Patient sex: F
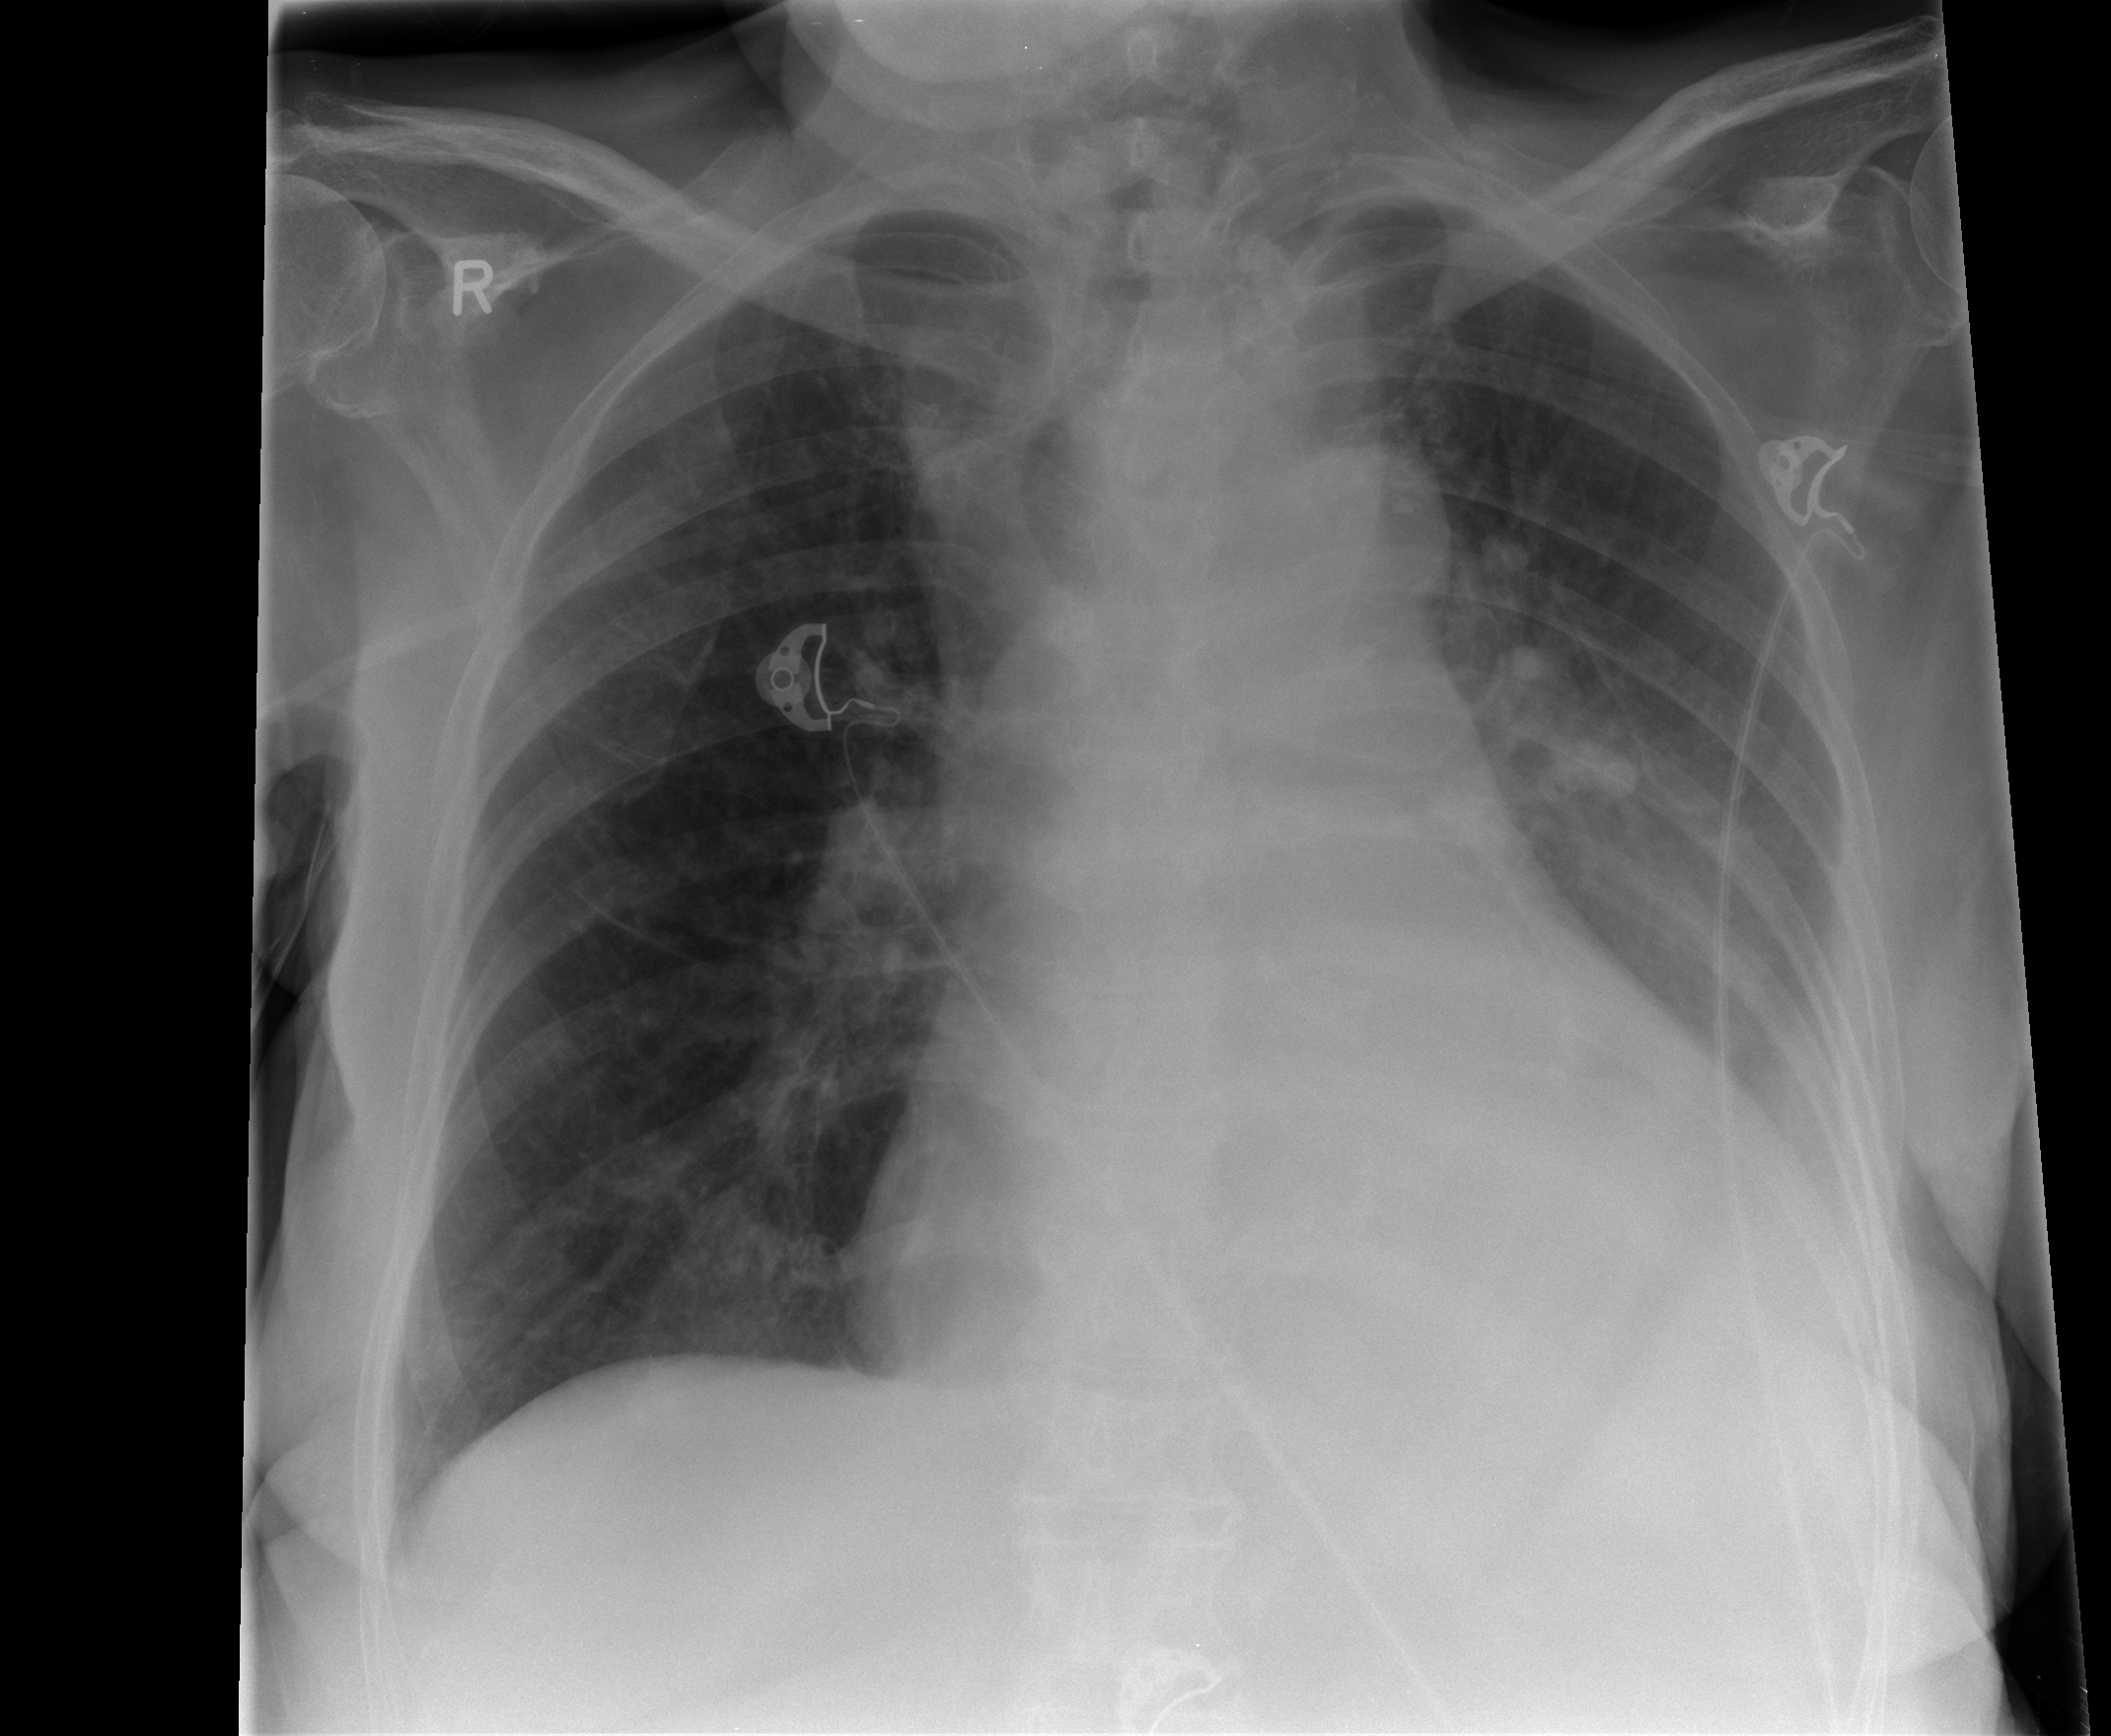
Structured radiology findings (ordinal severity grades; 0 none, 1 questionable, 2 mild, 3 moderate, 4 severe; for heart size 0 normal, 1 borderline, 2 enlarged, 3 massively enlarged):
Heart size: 2
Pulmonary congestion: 1
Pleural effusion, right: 0
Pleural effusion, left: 2
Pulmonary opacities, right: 0
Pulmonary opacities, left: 2
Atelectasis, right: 2
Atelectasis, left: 2